Field crop: maize
Growth stage: 2
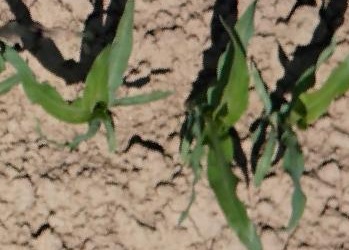
Species: maize